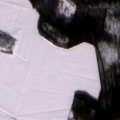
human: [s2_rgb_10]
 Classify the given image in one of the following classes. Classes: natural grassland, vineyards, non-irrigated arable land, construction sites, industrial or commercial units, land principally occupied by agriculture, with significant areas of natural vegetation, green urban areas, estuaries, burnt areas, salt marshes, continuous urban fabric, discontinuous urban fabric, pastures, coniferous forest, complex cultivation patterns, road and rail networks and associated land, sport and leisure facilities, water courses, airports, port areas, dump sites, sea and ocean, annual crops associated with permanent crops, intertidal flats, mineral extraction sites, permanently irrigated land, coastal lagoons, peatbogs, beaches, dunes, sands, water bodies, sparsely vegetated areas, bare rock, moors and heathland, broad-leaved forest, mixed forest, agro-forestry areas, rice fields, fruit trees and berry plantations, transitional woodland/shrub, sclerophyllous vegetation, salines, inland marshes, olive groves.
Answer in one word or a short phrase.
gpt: non-irrigated arable land, coniferous forest, mixed forest